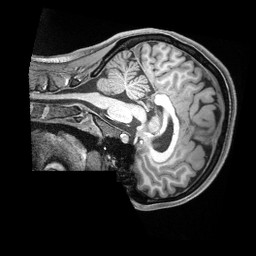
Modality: T1w
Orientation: sagittal
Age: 26
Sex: female
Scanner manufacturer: siemens
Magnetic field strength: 3 T
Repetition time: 2.4 s
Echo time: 0.00226 s